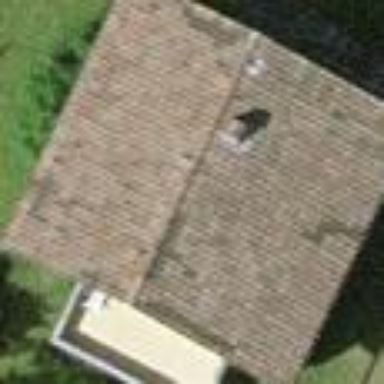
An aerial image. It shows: Detached building with gabled roof.